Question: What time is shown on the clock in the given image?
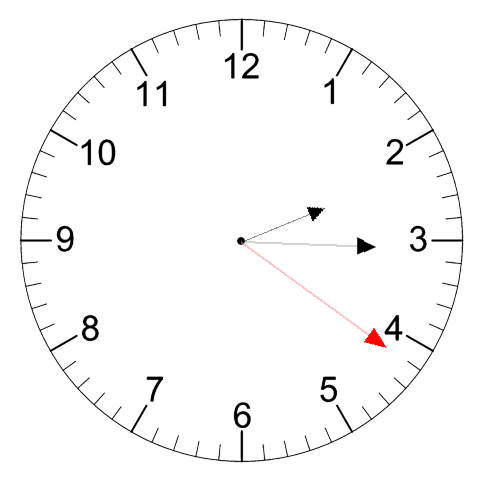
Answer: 02:15:21